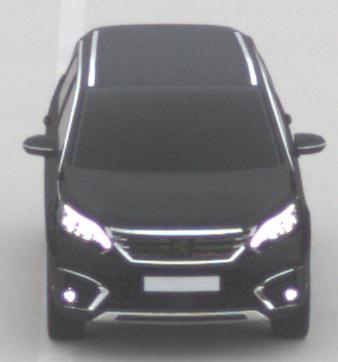
Make: Peugeot
Model: 5008 1.2 PureTech 130 Active
Detailed model: 5008 (II) (03/17 - 09/20)
Model produced from: 2017/03
Model produced until: 2018/07
Doors: 5
Color: black
Road condition: dry road
Daytime: midday
Contrast: low contrast